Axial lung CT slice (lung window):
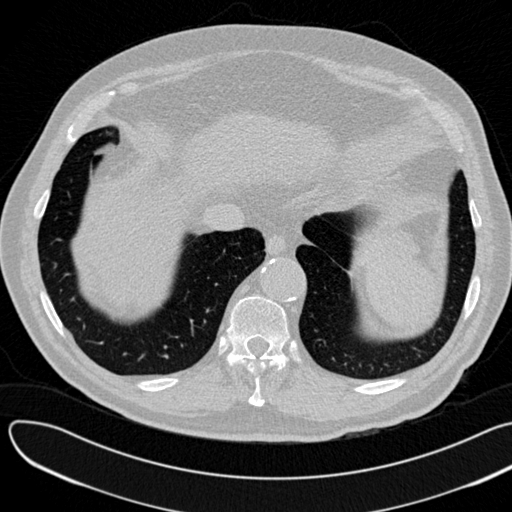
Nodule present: no